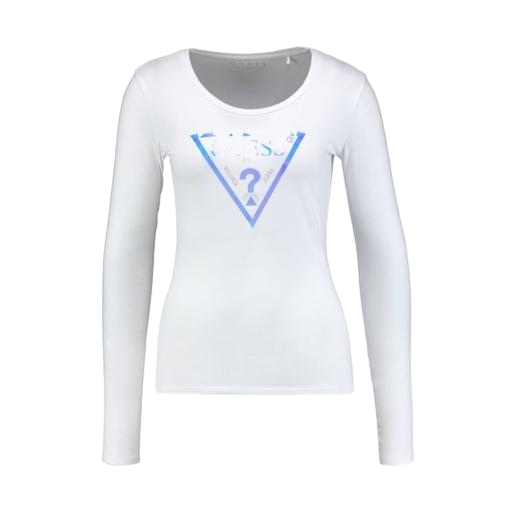
blue iconic women's long-sleeved t-shirt, long-sleeve t-shirt only macy, white women's long-sleeve t-shirt, white background